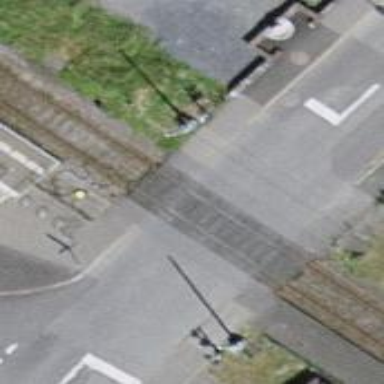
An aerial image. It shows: Railway level crossing.